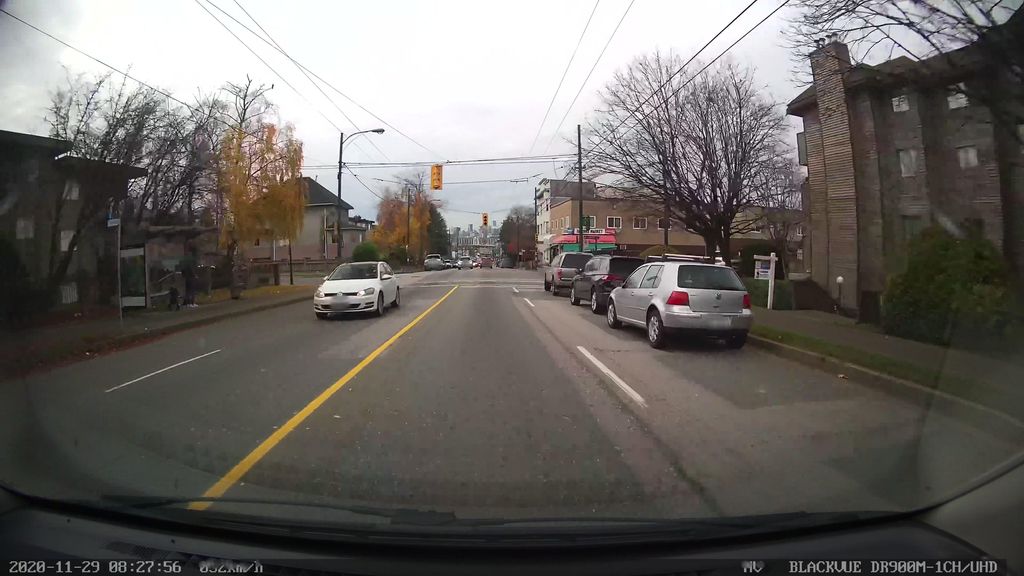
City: vancouver